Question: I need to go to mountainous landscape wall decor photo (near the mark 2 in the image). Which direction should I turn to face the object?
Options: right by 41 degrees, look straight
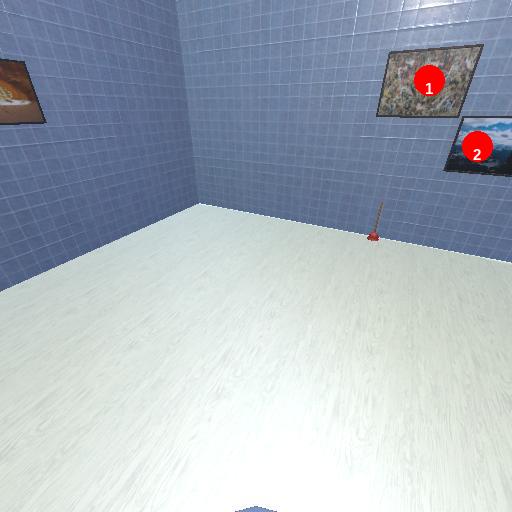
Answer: right by 41 degrees